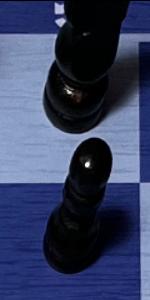
Label: Pawn_Black